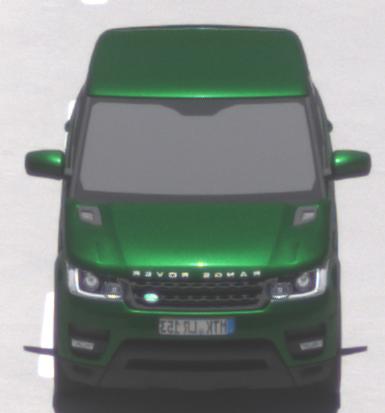
Make: Land Rover
Model: Range Rover Sport 5.0 V8 SC
Detailed model: Range Rover Sport (II)
Model produced from: 2013/09
Model produced until: 2015/07
Doors: 5
Color: green
Road condition: wet road
Daytime: midday
Contrast: high contrast